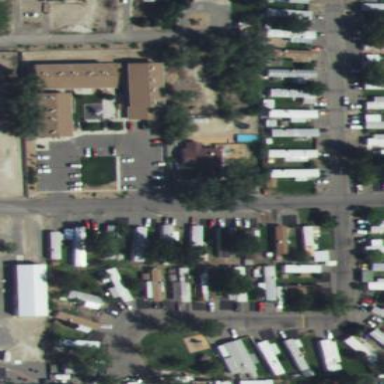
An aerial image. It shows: Residential area known as trailer park.